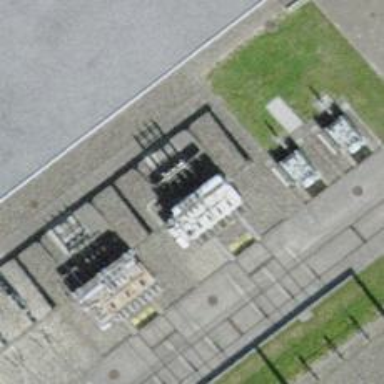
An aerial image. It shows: Insulator used in power equipment.